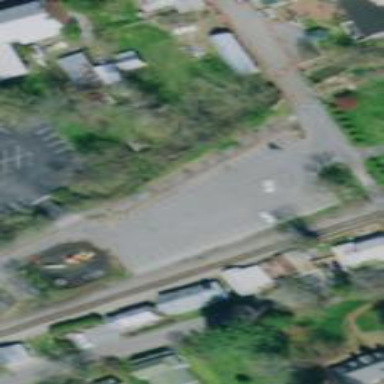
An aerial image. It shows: Parking area with surface.